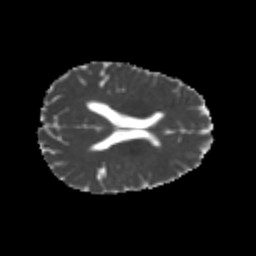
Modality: MD
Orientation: axial
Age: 24
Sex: female
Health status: healthy
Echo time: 0.074 s